Question: I was wondering if there is a way (there is always a way) or what are best approach you have to show either of the borders of my controls or an image of what user is currently draging and dropping? I only drag from within my own app so not from desktop.
I would like to have somethings similar to :

I used to try to manually draw lines to "fake" the fact that this is my control's borders and It works fine... but I had hard time showing them over others form's controls as this is a huge form with multilevel controls.
I can't really show code I currently have as this is too much huge. But, maybe if you knows some good examples to perform this on what I can base my searches on. Because so far, I can't find any way to shows a Controls Border or a Image of control when drag and dropping.
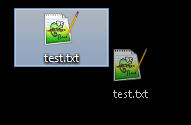
Answer: Finally, here is how we finally make it work as we want;
'''
public Sub CreateCustomCursor(ByVal e As MouseEventArgs)
Dim bmp As New Bitmap(Me.Width, Me.Height)
' ME IS A USERCONTROL '
Me.DrawToBitmap(bmp, New Rectangle(New Point(0, 0), Me.Size))
' MAKE A CURSOR WITH AN IMAGE OF ME, WHICH IS A USERCONTROL '
Dim cur As Cursor = Me.CreateCursor(bmp, e.X, e.Y)
Cursor.Current = cur
Me.IsCursorSet = True
End Sub
Public Structure IconInfo
Public fIcon As Boolean
Public xHotspot As Integer
Public yHotspot As Integer
Public hbmMask As IntPtr
Public hbmColor As IntPtr
End Structure
<DllImport("user32.dll")> _
Public Shared Function GetIconInfo(ByVal hIcon As IntPtr, ByRef pIconInfo As IconInfo) As <MarshalAs(UnmanagedType.Bool)> Boolean
End Function
<DllImport("user32.dll")> _
Public Shared Function CreateIconIndirect(ByRef icon As IconInfo) As IntPtr
End Function
private Function CreateCursor(ByVal bmp As Bitmap, ByVal xHotSpot As Integer, ByVal yHotSpot As Integer) As Cursor
Dim ptr As IntPtr = bmp.GetHicon()
Dim tmp As New IconInfo()
GetIconInfo(ptr, tmp)
tmp.xHotspot = xHotSpot
tmp.yHotspot = yHotSpot
tmp.fIcon = False
ptr = CreateIconIndirect(tmp)
Return New Cursor(ptr)
End Function
'''